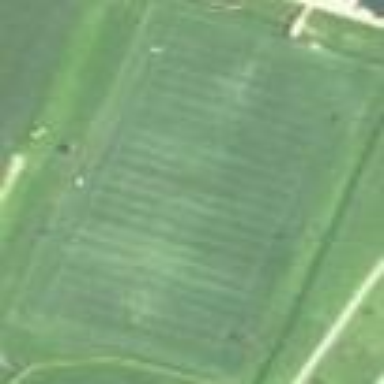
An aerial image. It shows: Soccer pitch with grass surface for leisure land.